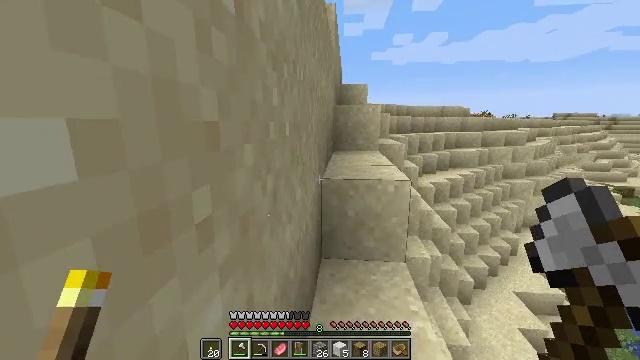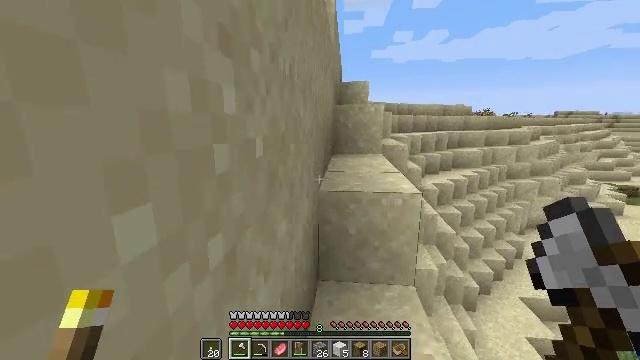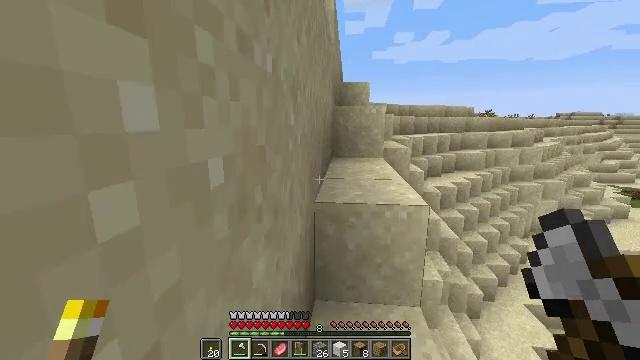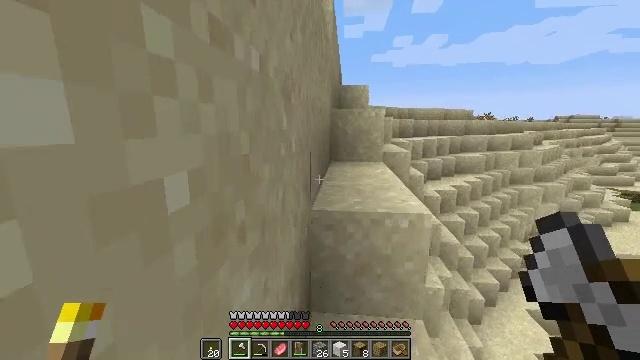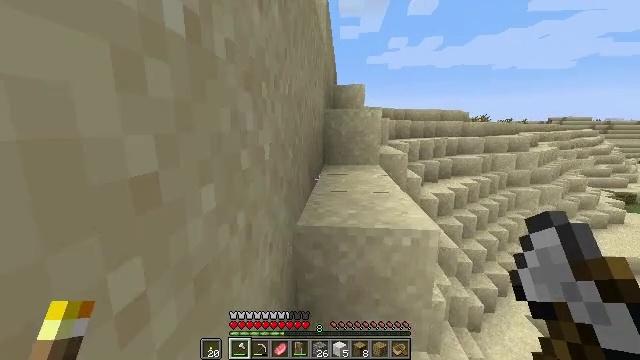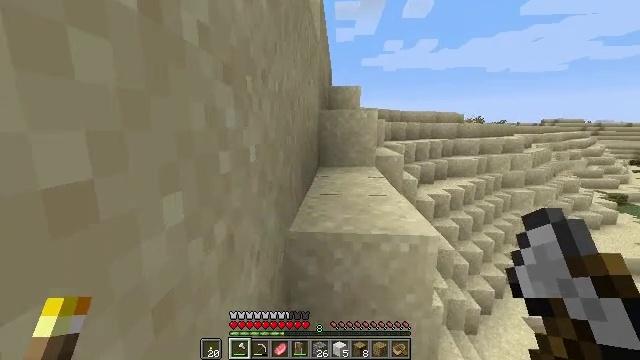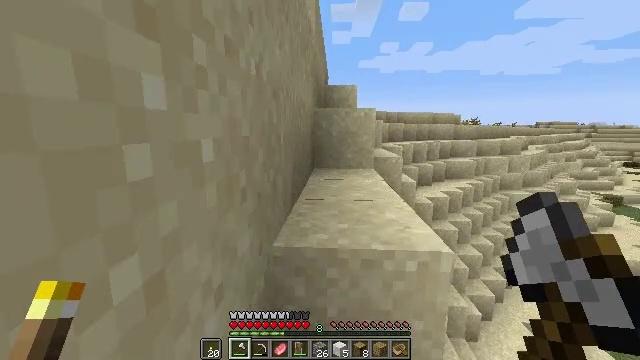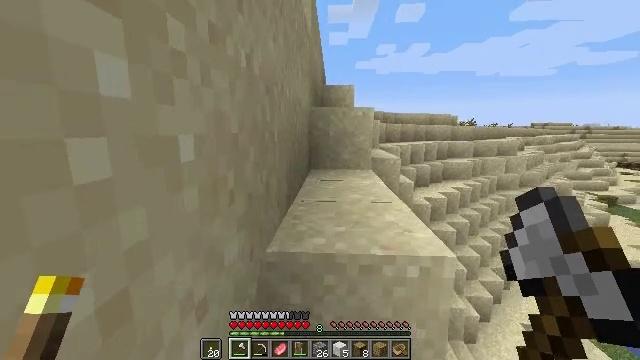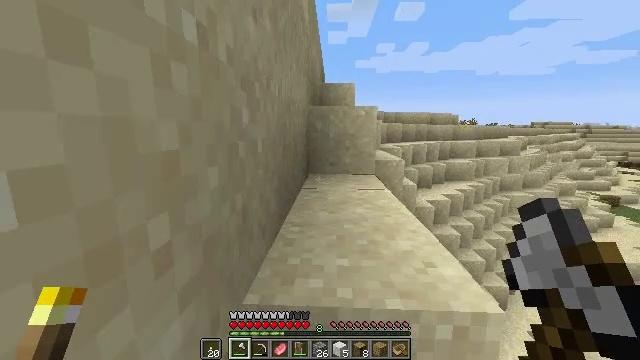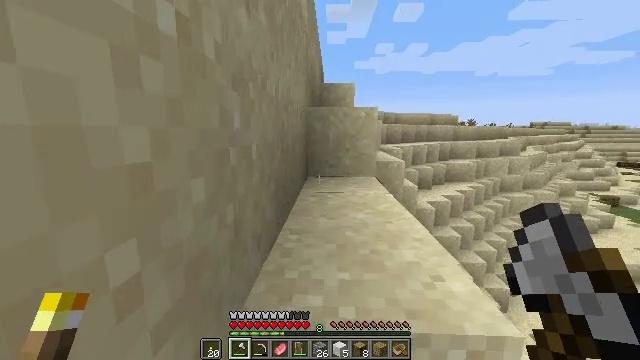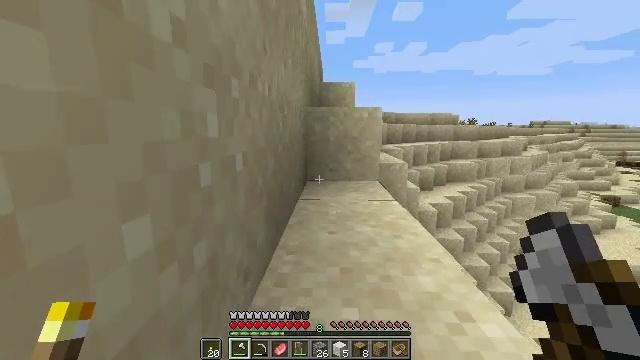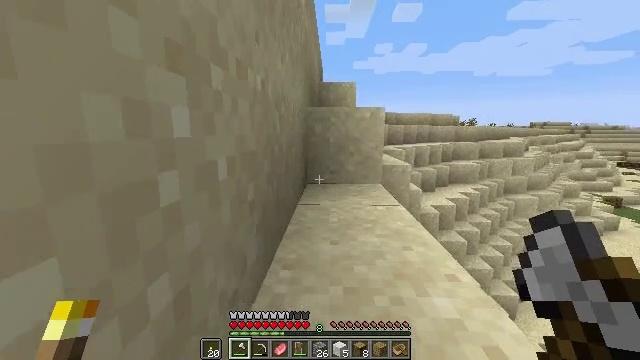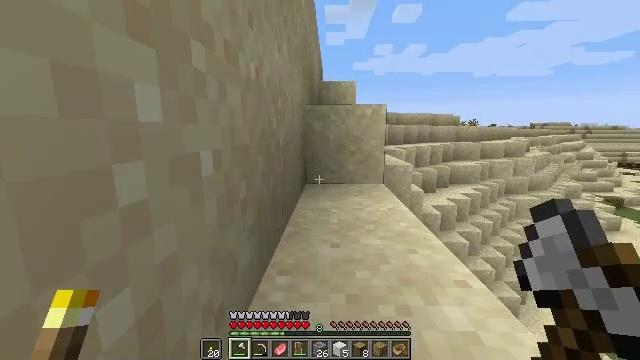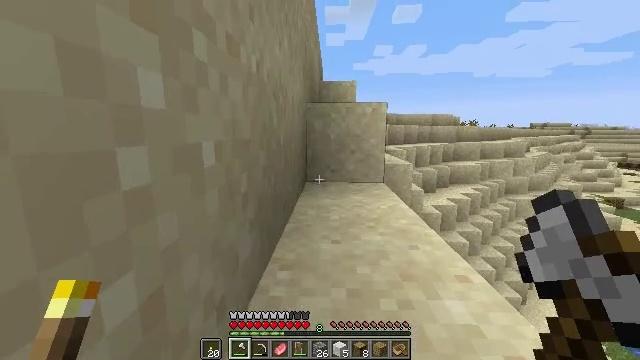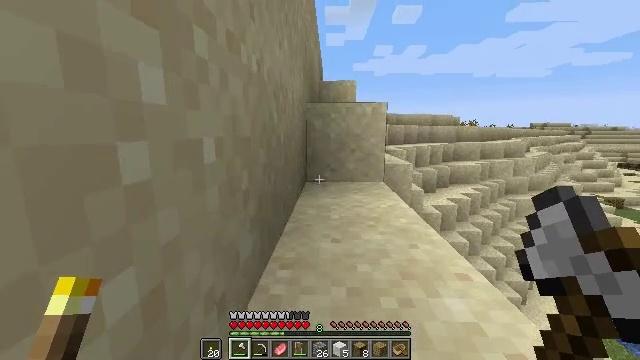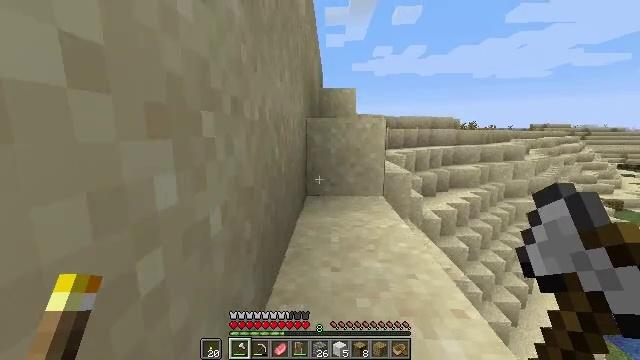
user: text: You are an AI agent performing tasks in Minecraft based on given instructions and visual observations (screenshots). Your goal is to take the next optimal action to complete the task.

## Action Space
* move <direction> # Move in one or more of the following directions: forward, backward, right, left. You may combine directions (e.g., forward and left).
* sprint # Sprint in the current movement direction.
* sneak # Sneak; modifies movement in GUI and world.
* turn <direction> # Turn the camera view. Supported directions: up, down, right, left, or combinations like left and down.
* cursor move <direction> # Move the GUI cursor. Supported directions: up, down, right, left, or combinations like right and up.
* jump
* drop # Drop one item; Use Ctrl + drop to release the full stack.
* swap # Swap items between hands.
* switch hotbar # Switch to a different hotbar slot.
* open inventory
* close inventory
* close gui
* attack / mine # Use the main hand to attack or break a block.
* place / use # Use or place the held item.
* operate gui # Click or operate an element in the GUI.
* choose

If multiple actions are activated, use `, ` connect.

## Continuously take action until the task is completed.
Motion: motion action
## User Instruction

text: Left click to mine the dead bush.
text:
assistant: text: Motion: move forward
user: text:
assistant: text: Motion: move forward
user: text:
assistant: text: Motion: move forward
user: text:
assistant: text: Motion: move forward
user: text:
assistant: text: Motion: move forward
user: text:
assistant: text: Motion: move forward
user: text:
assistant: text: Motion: move forward
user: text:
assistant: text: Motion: move forward
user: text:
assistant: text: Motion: move forward
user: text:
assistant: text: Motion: move forward
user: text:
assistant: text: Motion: move forward
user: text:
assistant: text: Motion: move forward
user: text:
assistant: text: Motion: move forward
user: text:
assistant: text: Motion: move forward
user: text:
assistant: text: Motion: move forward, jump
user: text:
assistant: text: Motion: move forward, jump
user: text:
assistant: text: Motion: move forward, jump
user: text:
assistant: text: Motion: move forward, jump
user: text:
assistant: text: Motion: move forward, jump
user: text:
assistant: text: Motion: move forward, jump
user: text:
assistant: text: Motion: move forward
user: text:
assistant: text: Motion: move forward
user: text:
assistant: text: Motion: move forward
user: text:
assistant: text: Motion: move forward
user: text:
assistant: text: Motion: move forward
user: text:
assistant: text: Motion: move forward
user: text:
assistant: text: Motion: move forward
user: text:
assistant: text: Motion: move forward
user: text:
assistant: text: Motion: move forward
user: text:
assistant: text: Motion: move forward